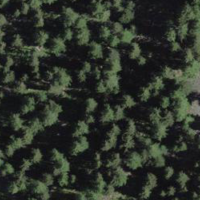
EUNIS habitat code: 43
Species observed at this site:
Ajuga pyramidalis